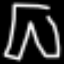
Label: pants